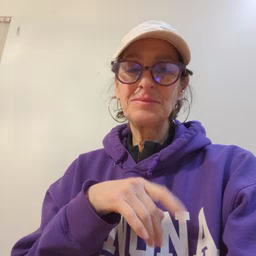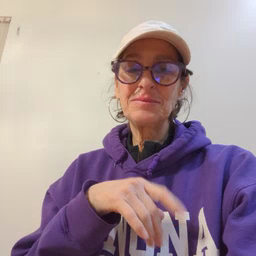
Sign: cat